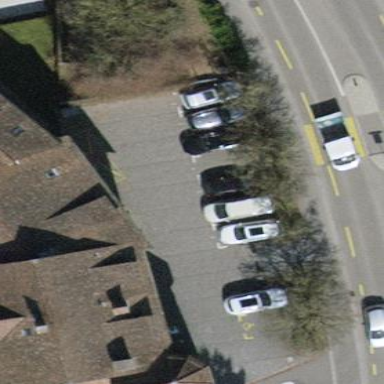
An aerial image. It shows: Parking area with surface.